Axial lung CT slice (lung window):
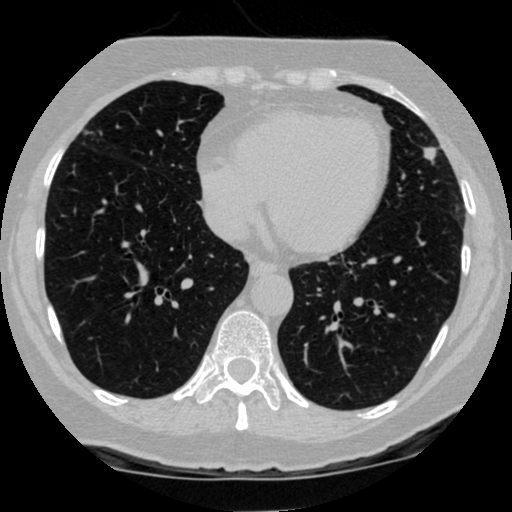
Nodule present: yes
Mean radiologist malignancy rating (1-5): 3.5